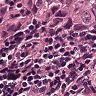
Metastatic tissue present: yes